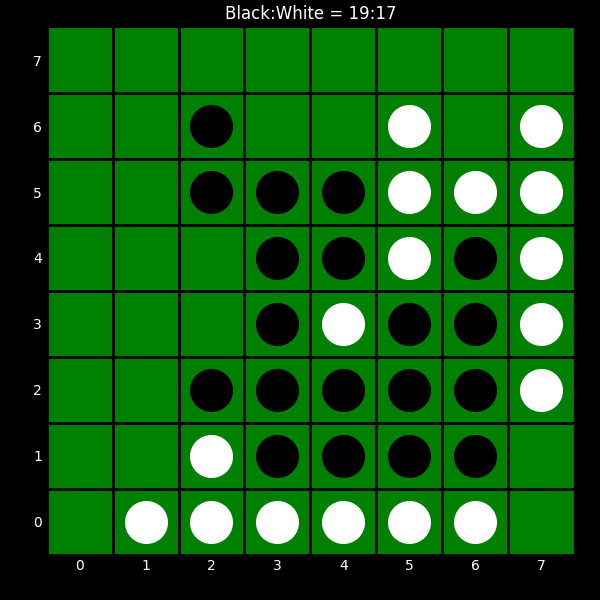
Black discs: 19
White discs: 17